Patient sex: M
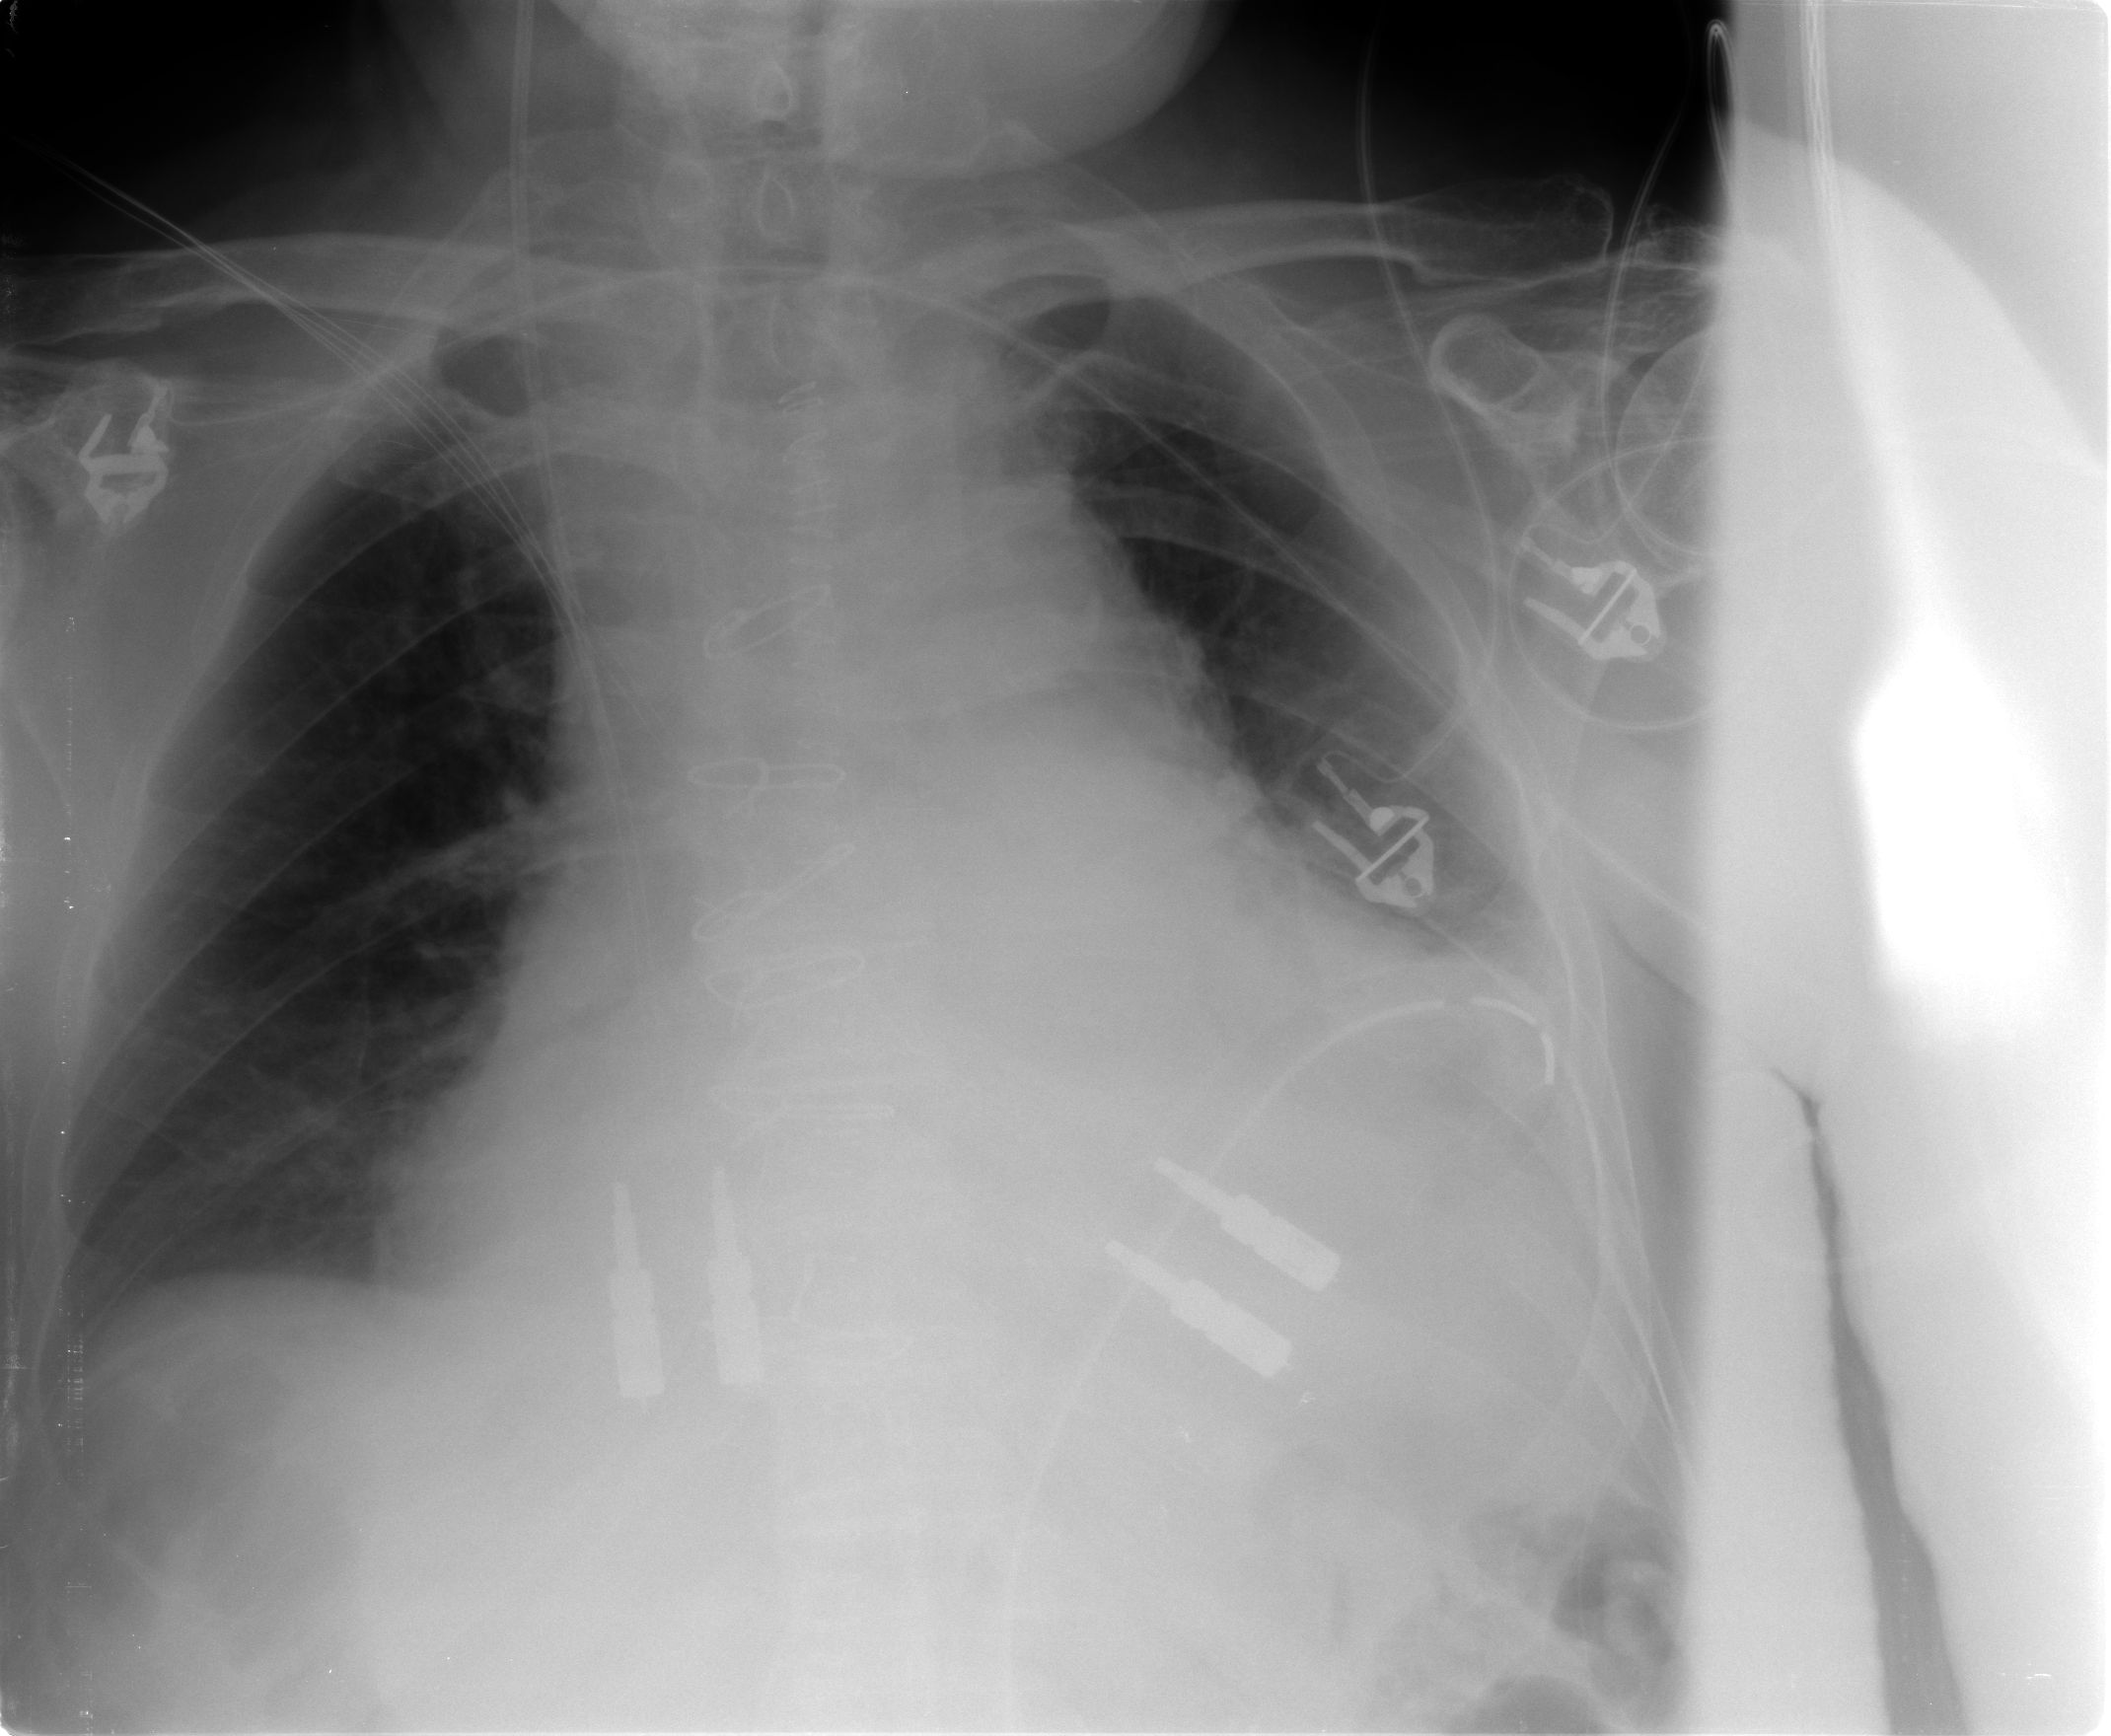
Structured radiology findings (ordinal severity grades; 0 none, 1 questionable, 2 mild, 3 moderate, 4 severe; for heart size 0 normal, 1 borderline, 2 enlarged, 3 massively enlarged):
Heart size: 3
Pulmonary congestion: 0
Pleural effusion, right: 0
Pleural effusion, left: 2
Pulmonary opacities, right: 0
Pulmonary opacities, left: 0
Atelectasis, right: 2
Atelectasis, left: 2